Question: I have a div which have scroll bars, but, when scroll appears it is outside the element (see image below). I want to put the scroll inside the red area. Is it possible? How?
I have not tried nothing, because I don't know how to start this or can't find a similar issue.

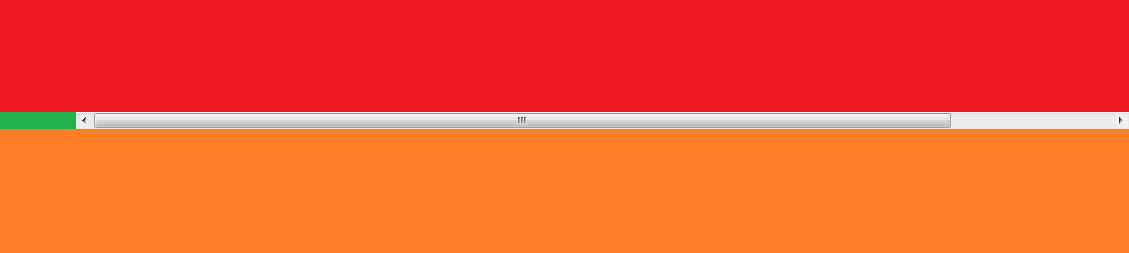
Answer: I don't think there is any html or CSS way to go about moving the scroll bars to appear inside the div because scrollbars are created by the browser rather than the code itself. The best bet might be using some javascript to make your own scrollable area and then positioning it how you like. Look up how to create scrollbars and scrollable divs with jQuery. Good Luck!